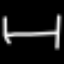
Label: bed